Interaction volume radius: 5 \u00c5
Interaction volume height: 35 \u00c5
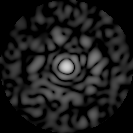
Disorder parameter: 0.843